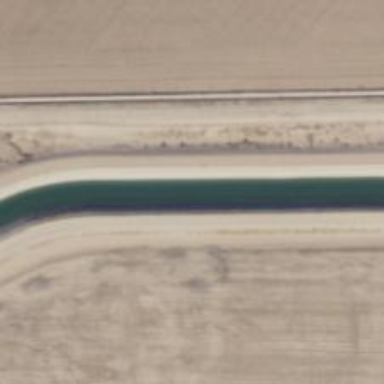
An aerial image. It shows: Irrigation canal used for providing water to the land.